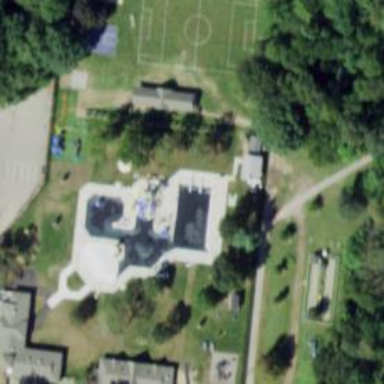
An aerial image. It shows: Water slide attraction.